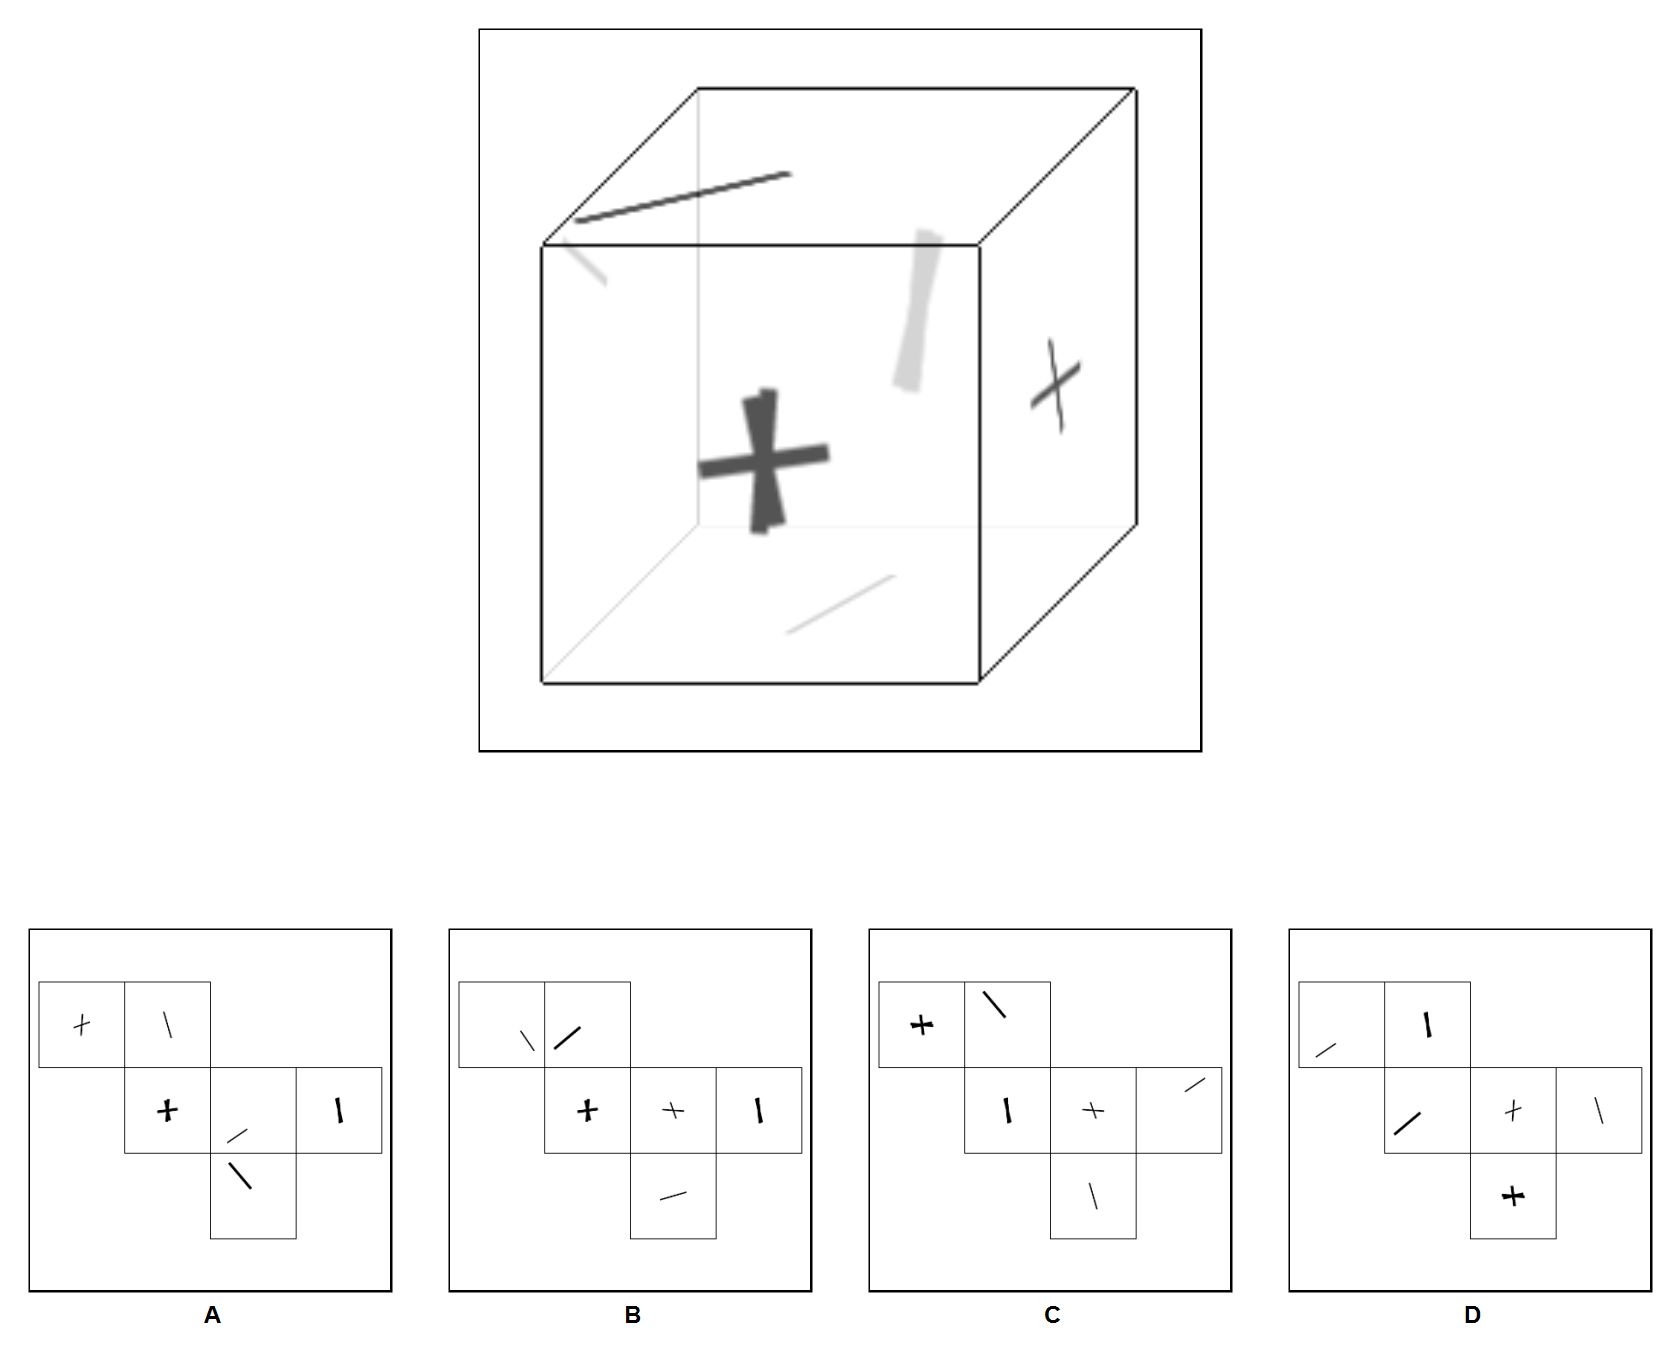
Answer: C